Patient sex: F
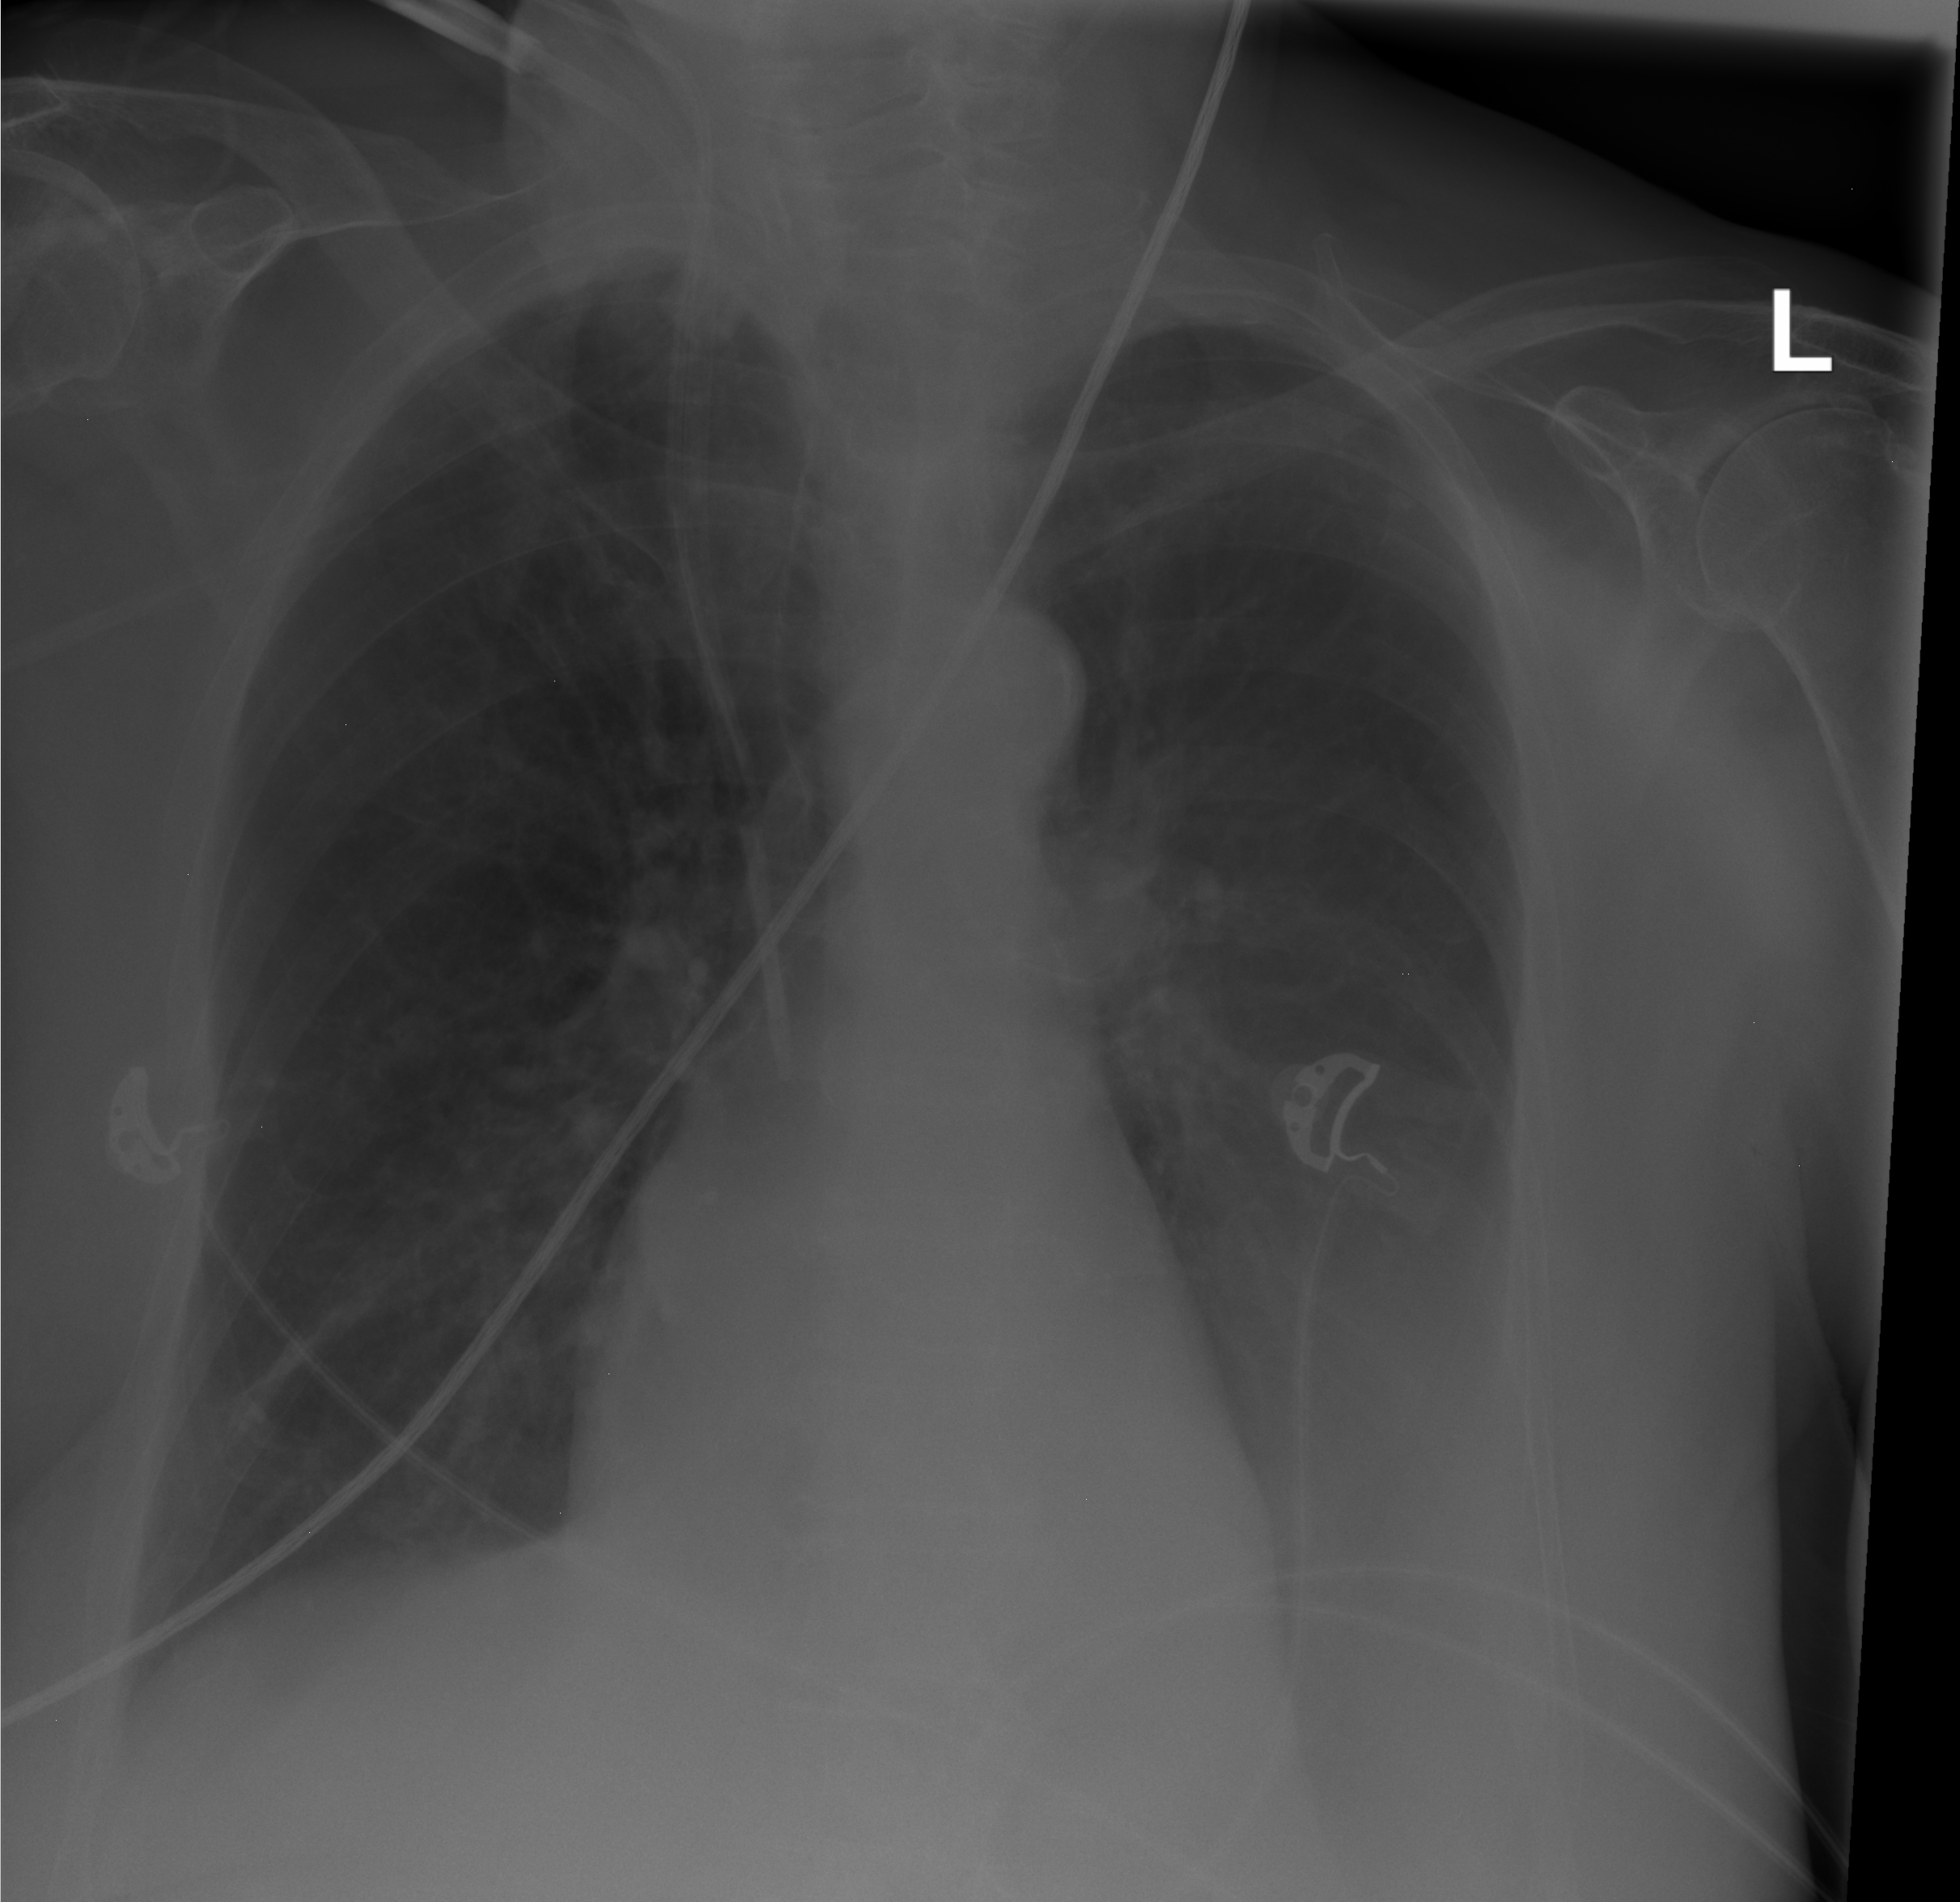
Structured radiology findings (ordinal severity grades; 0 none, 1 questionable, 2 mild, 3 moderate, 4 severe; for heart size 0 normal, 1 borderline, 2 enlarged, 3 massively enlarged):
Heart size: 0
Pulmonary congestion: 0
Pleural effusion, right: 0
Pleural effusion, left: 2
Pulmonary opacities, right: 2
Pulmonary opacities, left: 0
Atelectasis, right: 2
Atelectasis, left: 0